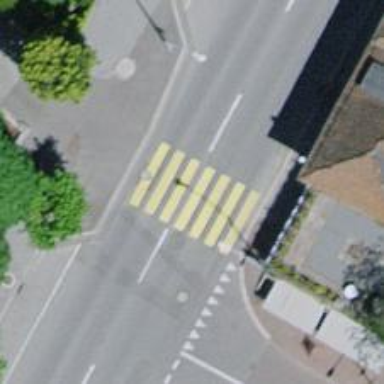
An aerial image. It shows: Uncontrolled zebra crossing.